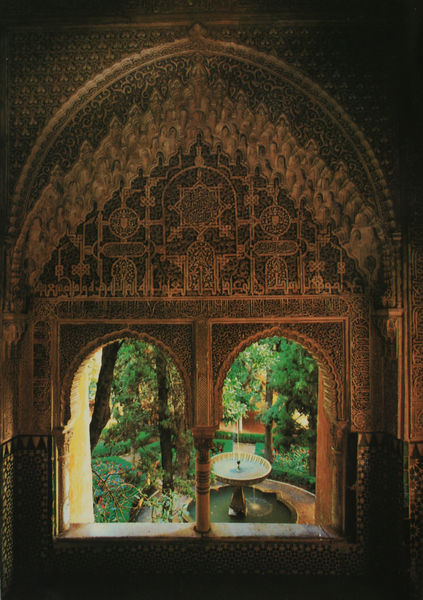
Titel: Mirador de la Daraxa
Standort: Granada
Institution: Alhambra
Schlagwörter: baum, gemälde, laub, schatten, wasser, bäume, gelb, grün, ocker, sitzen, braun, bunt, fenster, licht, schwarz, säule, säulen, ausblick, park, schloss, beige, muster, ornament, wand, architektur, rahmen, schale, stein, öl, baumstamm, stamm, sonne, gold, innen, pflanzen, gotik, brunnen, garten, springbrunnen, aussicht, balkon, relief, spanien, sommer, bogen, mauer, hof, rundbogen, draussen, detail, ornamente, verzierung, stuck, balken, durchgang, tor, foto, fotografie, photographie, bögen, oase, paradies, eingang, arkade, innenhof, burg, durchblick, vergoldet, orient, orientalisch, palast, fliesen, asiatisch, kacheln, mosaik, schnitzerei, photo, villa, arabisch, gesims, farbfoto, spitzbögen, rundbögen, sturz, fensterbank, fontaine, fontäne, fresko, niesche, golden, drinnen, ornamentik, gothik, islam, osmanisch, wasserspeier, baäume, marokko, masswerk, tympanon, doppelbogen, lisene, biforium, doppelfenster, hecken, überfangbogen, maurisch, islamisch, horror vacui, mauren, msuter, marokkanisch, alhambra, sprinbrunnen, azuleicho, granada, fensterniesche, mukarnas, bunnen, seitensitz